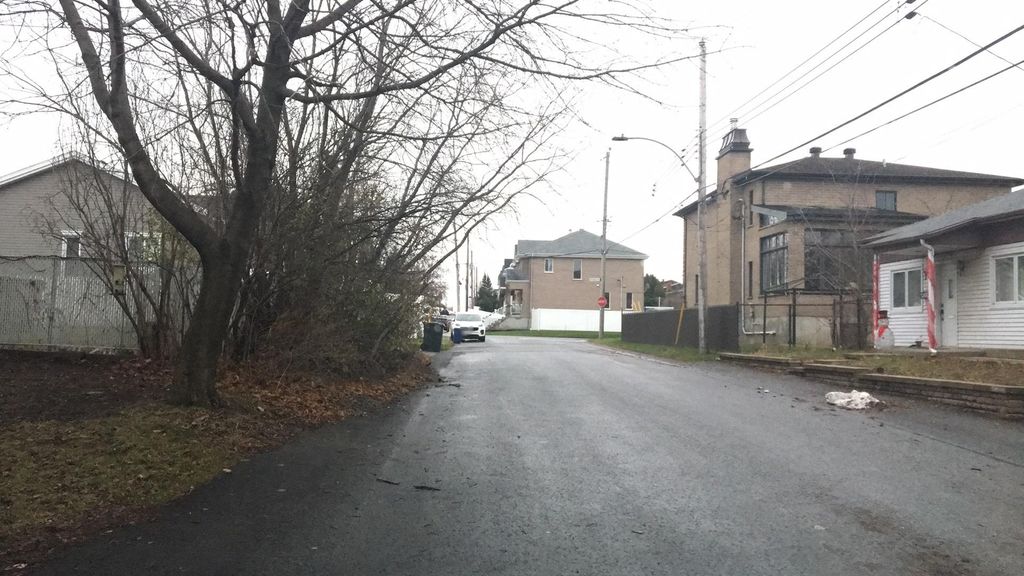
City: montreal